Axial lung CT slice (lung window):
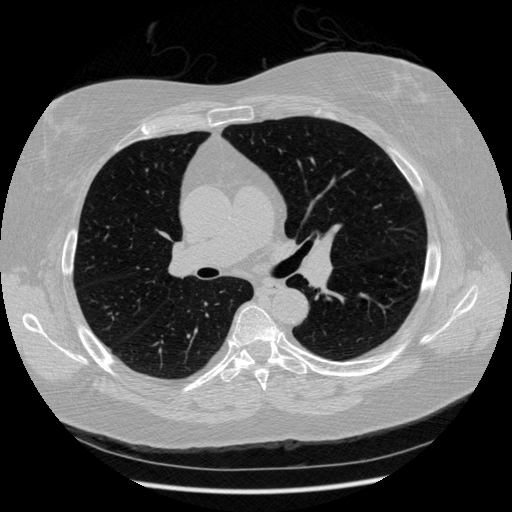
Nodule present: no